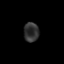
Tissue: prostate
Cell type: B cells
Senescence score: 0.7097
Nuclear area (px): 283
Mean DAPI intensity: 49.912